Question: I'm trying to know if a given marker is inside a circle radius.
In javascript, i can do something like:
'''
google.maps.geometry.spherical.computeDistanceBetween(latLngCircleCenter, latLngPoint);
'''
But in android, using maps-v2, i'm stucked.

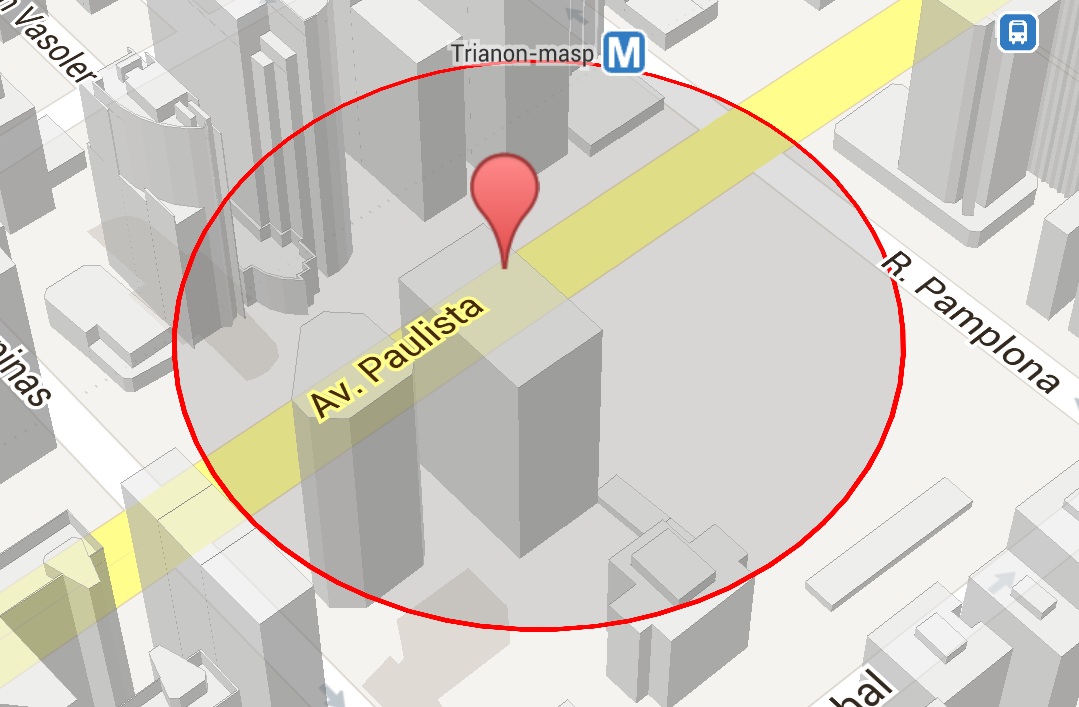
Answer: After a lot of research, i found a very simple solution:
'''
float[] distance = new float[2];
Location.distanceBetween( marker.getPosition().latitude, marker.getPosition().longitude,
circle.getCenter().latitude, circle.getCenter().longitude, distance);
if( distance[0] > circle.getRadius() ){
Toast.makeText(getBaseContext(), "Outside", Toast.LENGTH_LONG).show();
} else {
Toast.makeText(getBaseContext(), "Inside", Toast.LENGTH_LONG).show();
}
'''
I'm testing this and it's working. Can someone test too and give the feedback here?